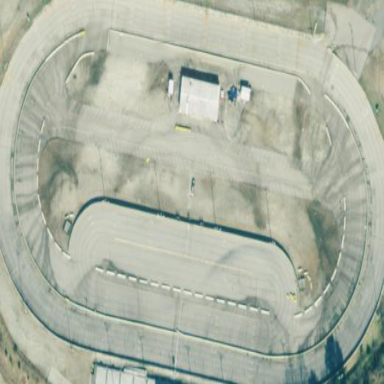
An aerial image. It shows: Paved raceway.